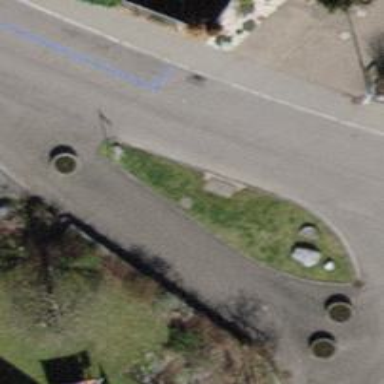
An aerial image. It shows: Brown bench.